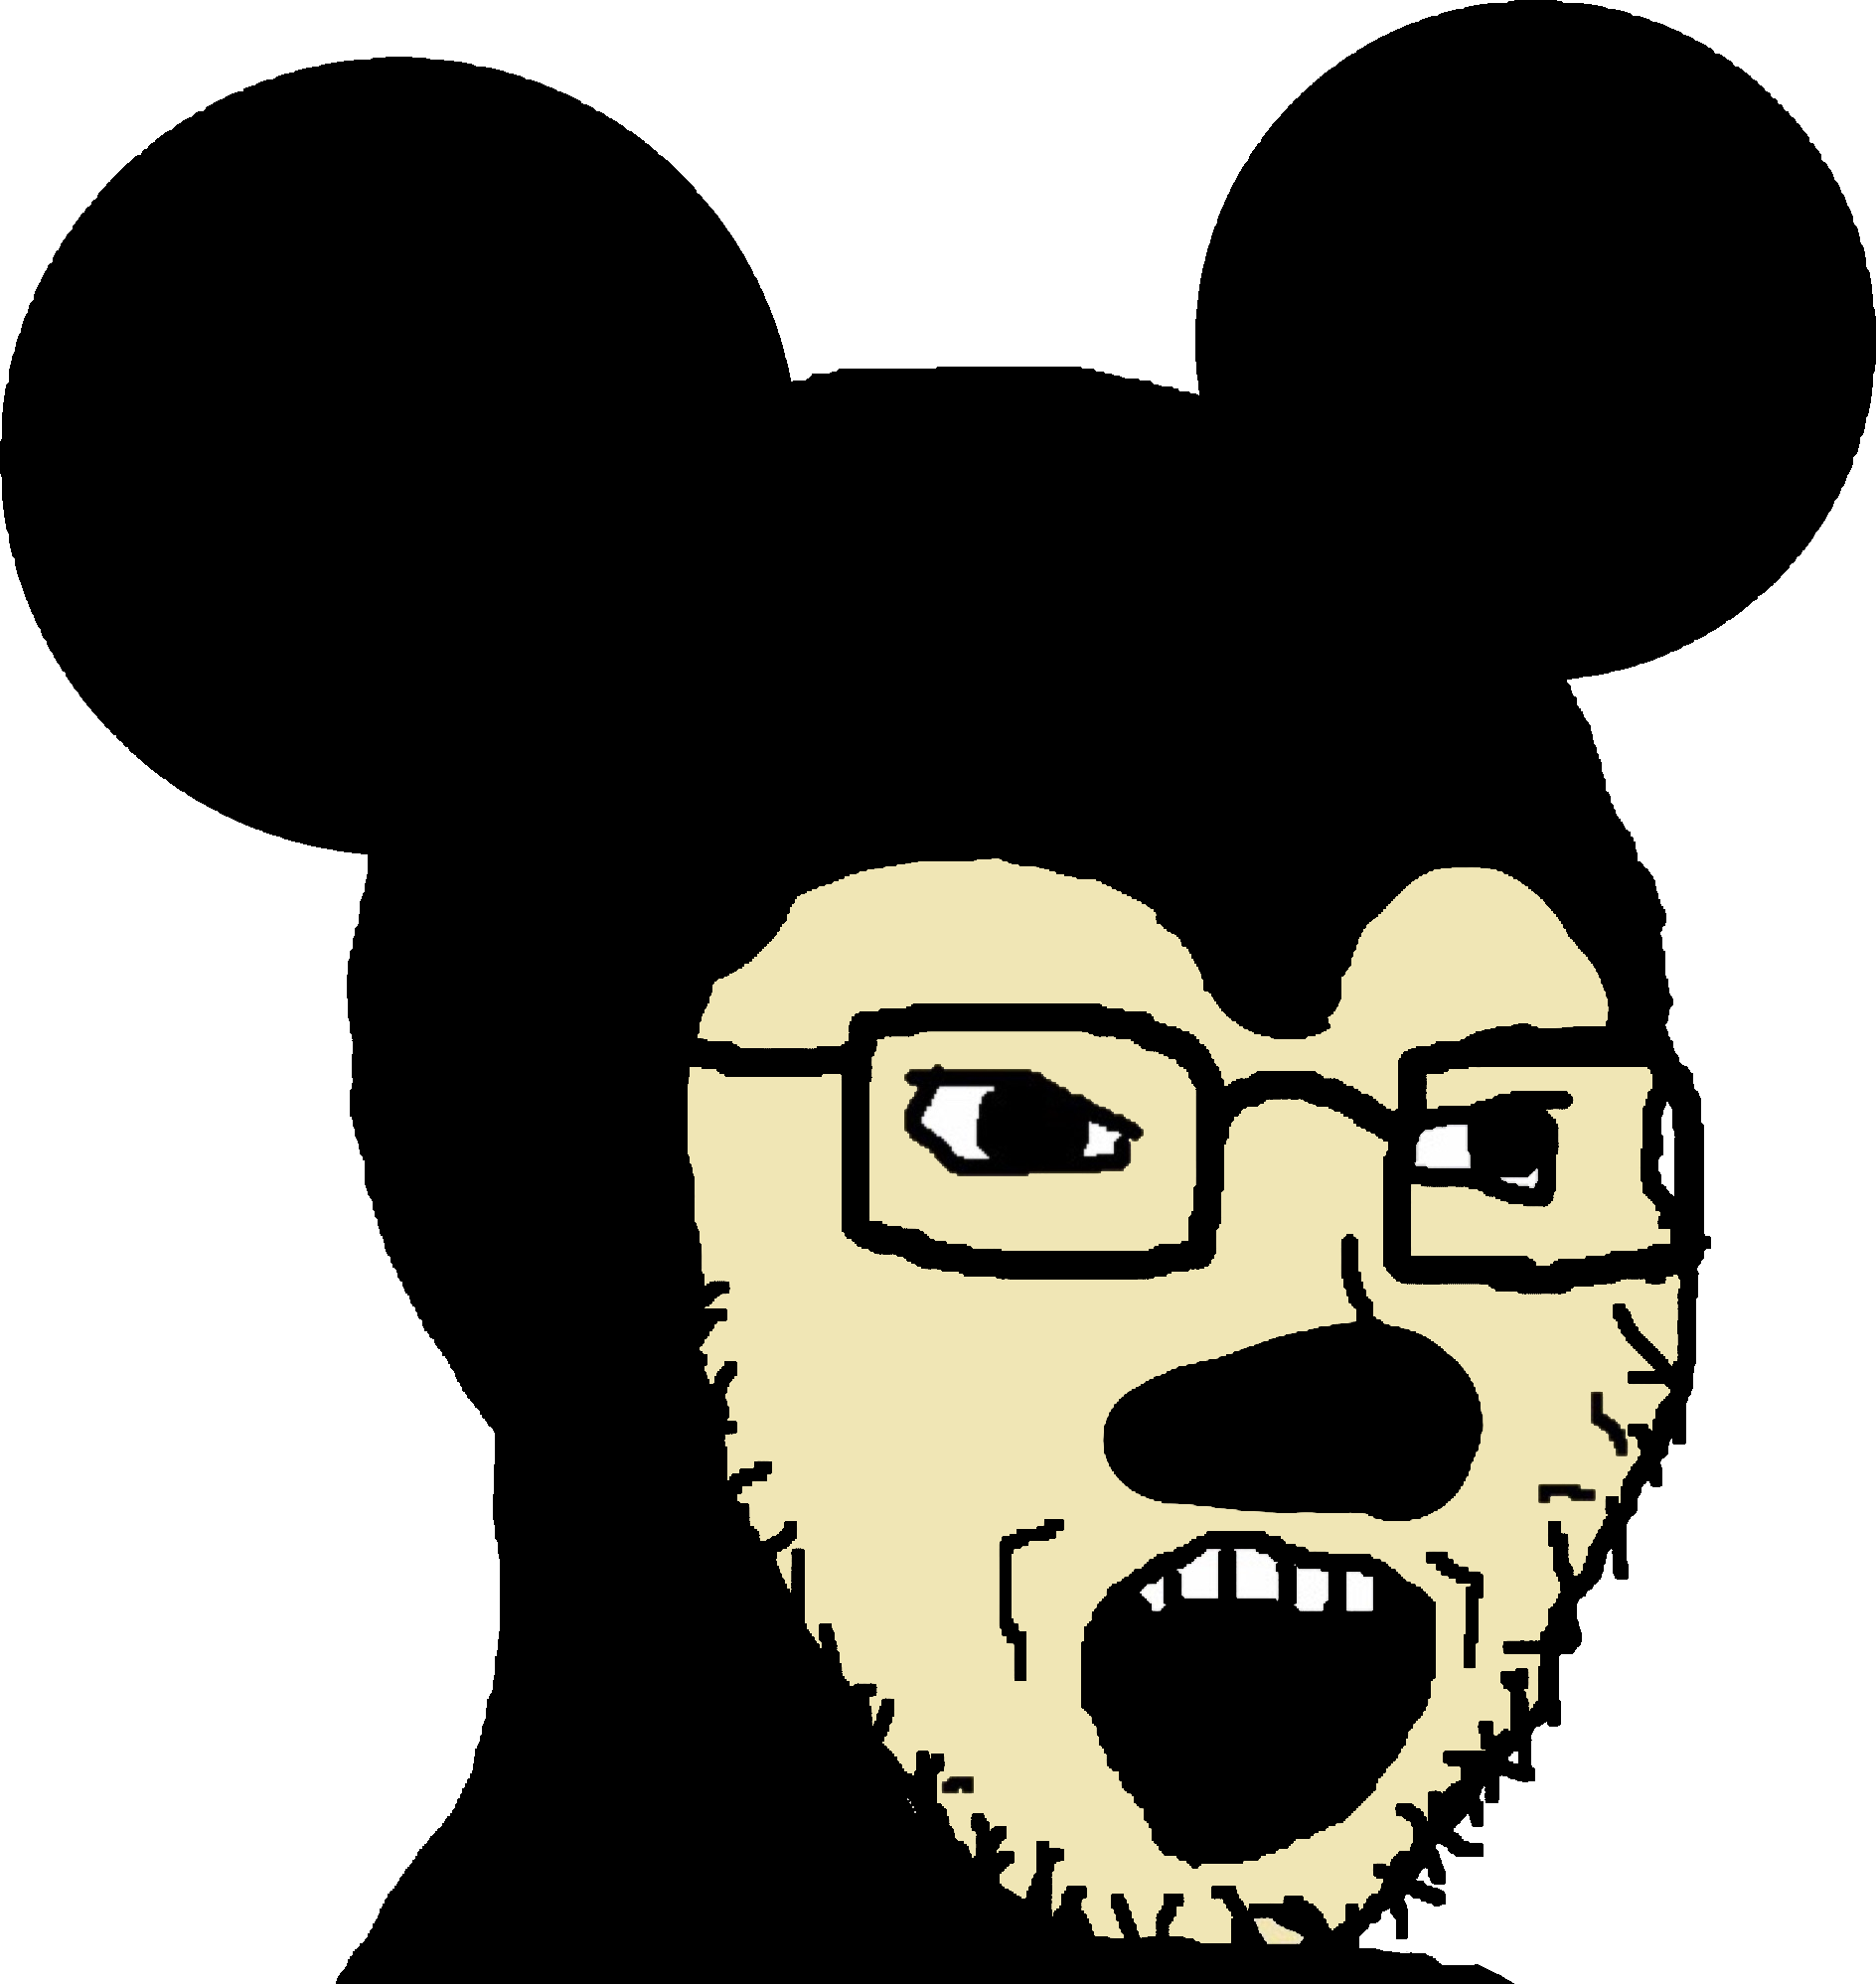
Label: 5_Soyjak